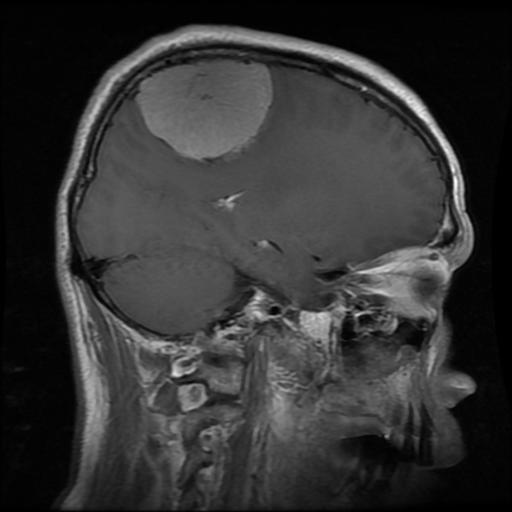
Label: meningioma